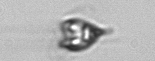
Label: Pyramimonas_longicauda